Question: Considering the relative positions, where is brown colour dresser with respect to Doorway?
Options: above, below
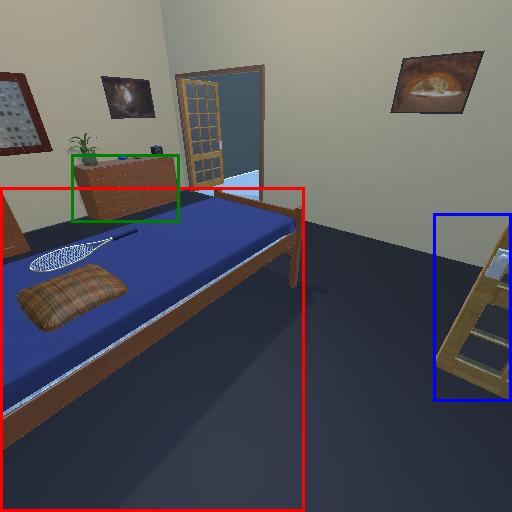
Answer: above